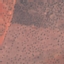
Land use / land cover class: PermanentCrop